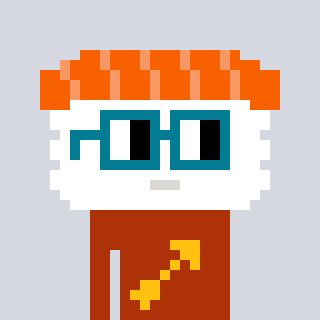
a pixel art character with square dark green glasses, a nigiri-shaped head and a hotbrown-colored body on a cool background